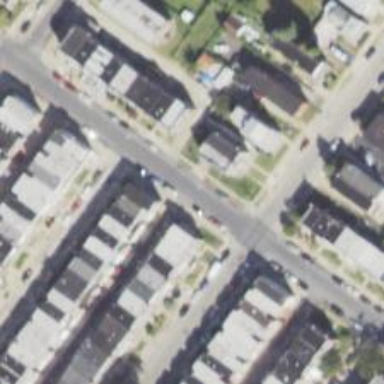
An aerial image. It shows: Alley classified as service road.